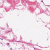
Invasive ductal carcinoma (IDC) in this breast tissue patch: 0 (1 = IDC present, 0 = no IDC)